Interaction volume radius: 10 \u00c5
Interaction volume height: 15 \u00c5
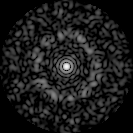
Disorder parameter: 0.8311